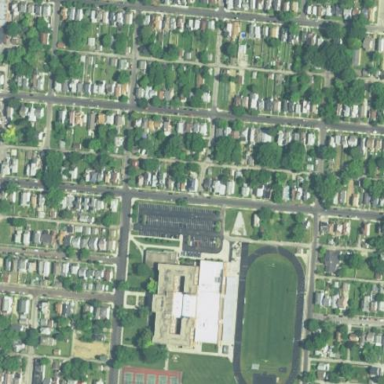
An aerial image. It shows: School.